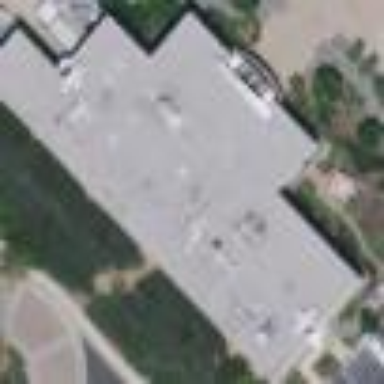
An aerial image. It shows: Industrial building.